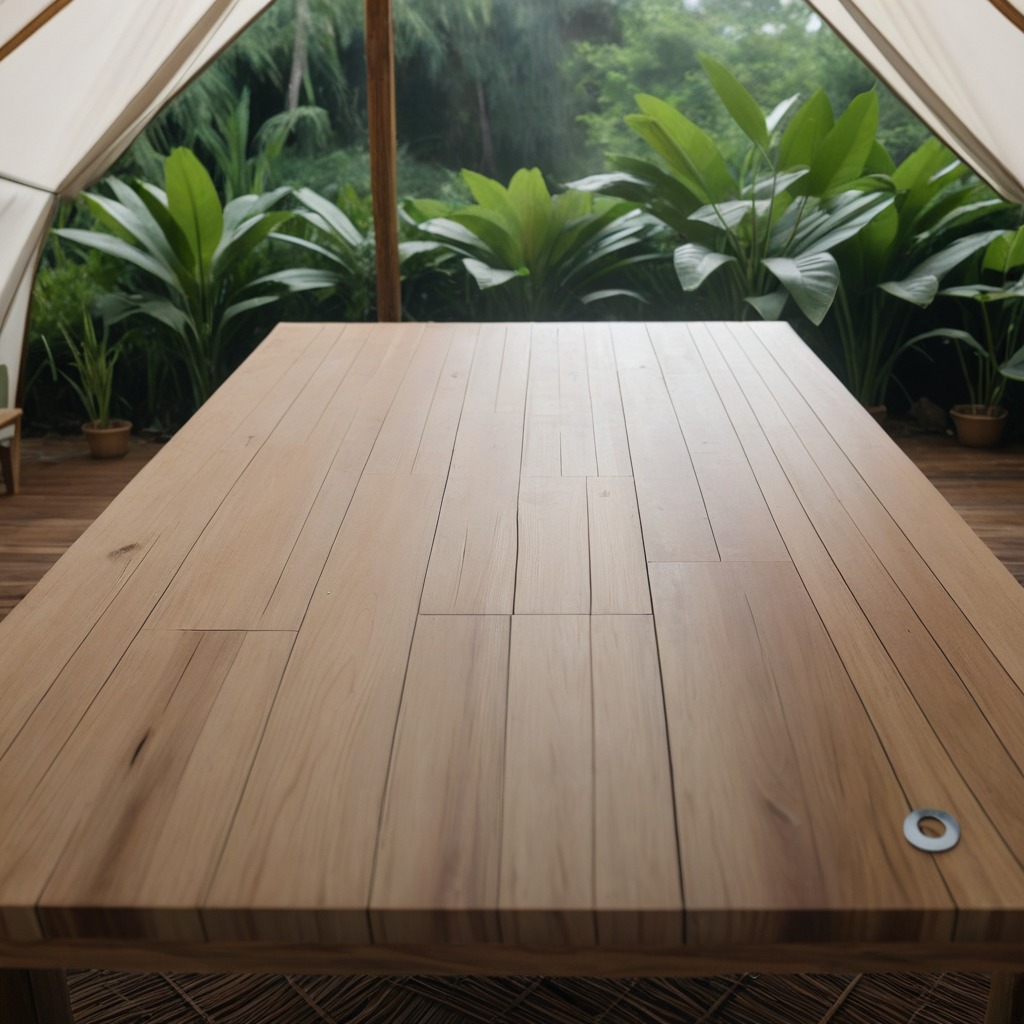
A flat metal washer is lying on a wooden table inside a jungle field workshop tent.